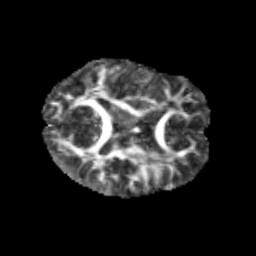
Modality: FA
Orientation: axial
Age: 9
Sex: male
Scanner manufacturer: siemens
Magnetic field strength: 3 T
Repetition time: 3.8 s
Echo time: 0.07 s